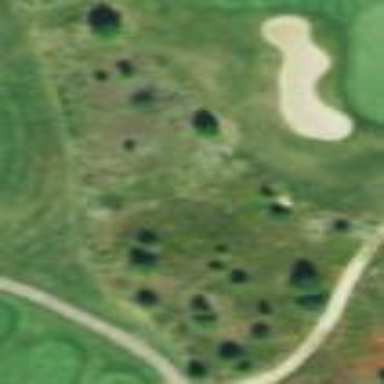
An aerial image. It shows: Rough area on grassy golf course.